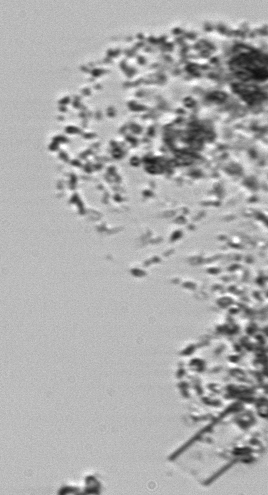
Label: Phaeocystis_debris